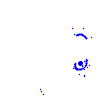
Particle: electron